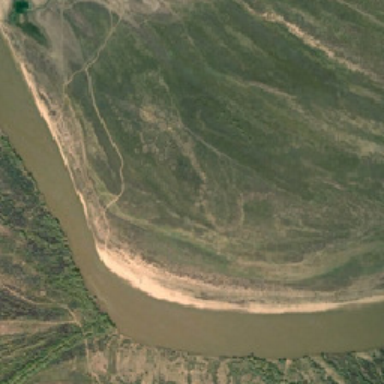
The winding river separates the hill .